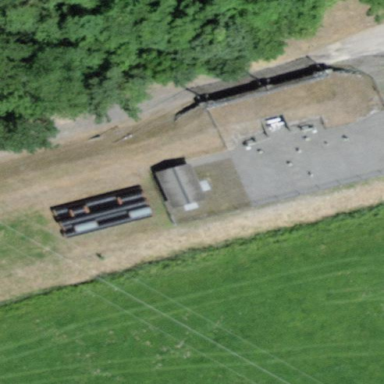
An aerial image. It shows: Valve at the substation.